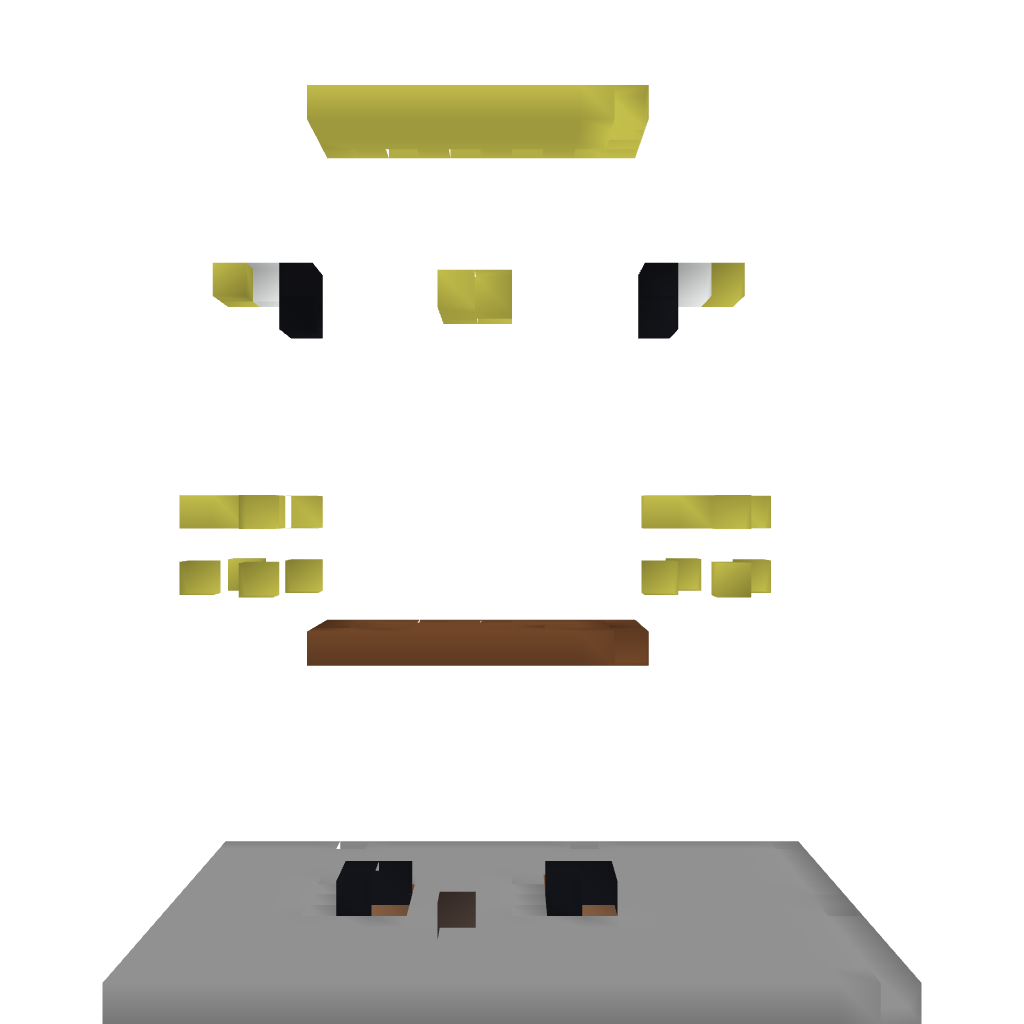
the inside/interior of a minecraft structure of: SpongeBob SquarePants